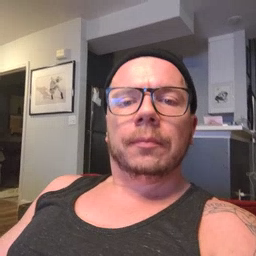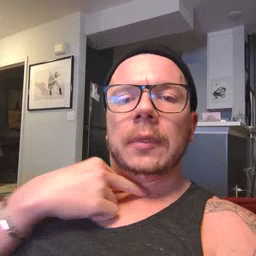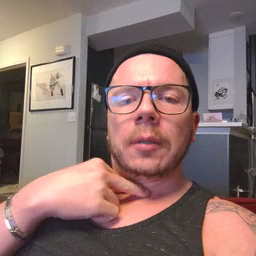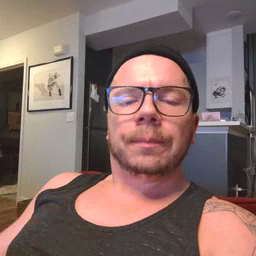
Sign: stuck